Interaction volume radius: 5 \u00c5
Interaction volume height: 20 \u00c5
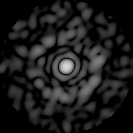
Disorder parameter: 0.8146